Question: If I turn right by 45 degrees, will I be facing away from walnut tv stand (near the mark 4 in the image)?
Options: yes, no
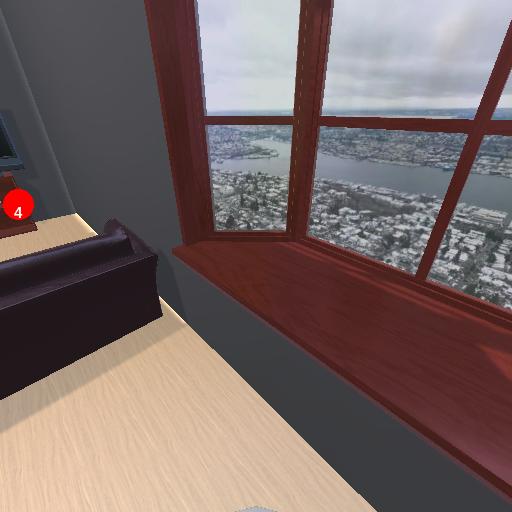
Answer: yes